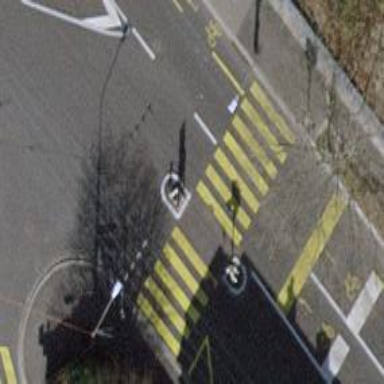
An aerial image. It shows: Crossing with traffic signals.